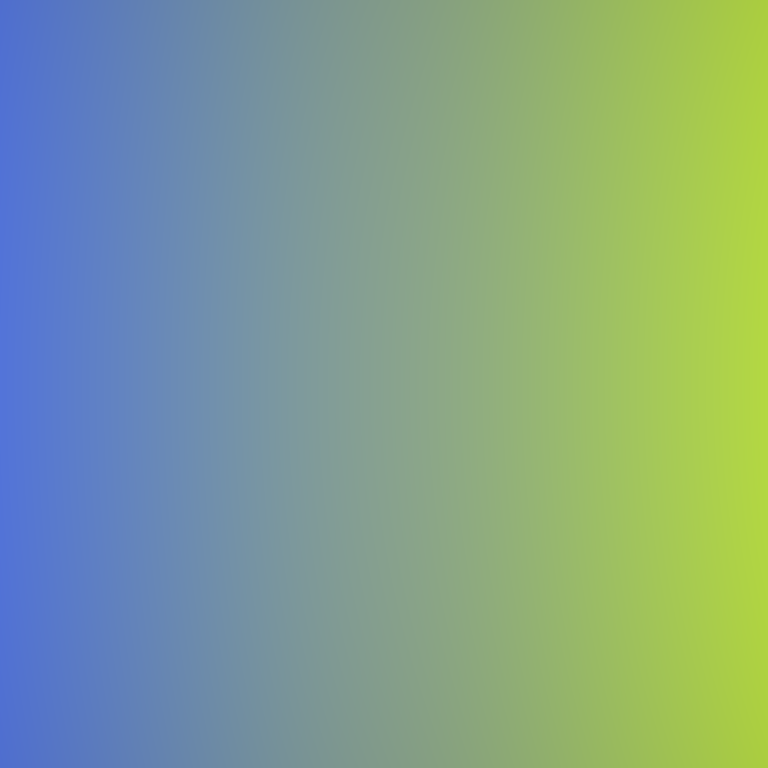
Abstract light effect, smooth gradient from cool blue to bright yellow, calm atmosphere, soft glow, no room, no furniture, no objects.